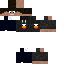
A male human skin with medium skin, wearing brown long hair dressed in a blue tshirt and black pants, featuring a closed mouth.